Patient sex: M
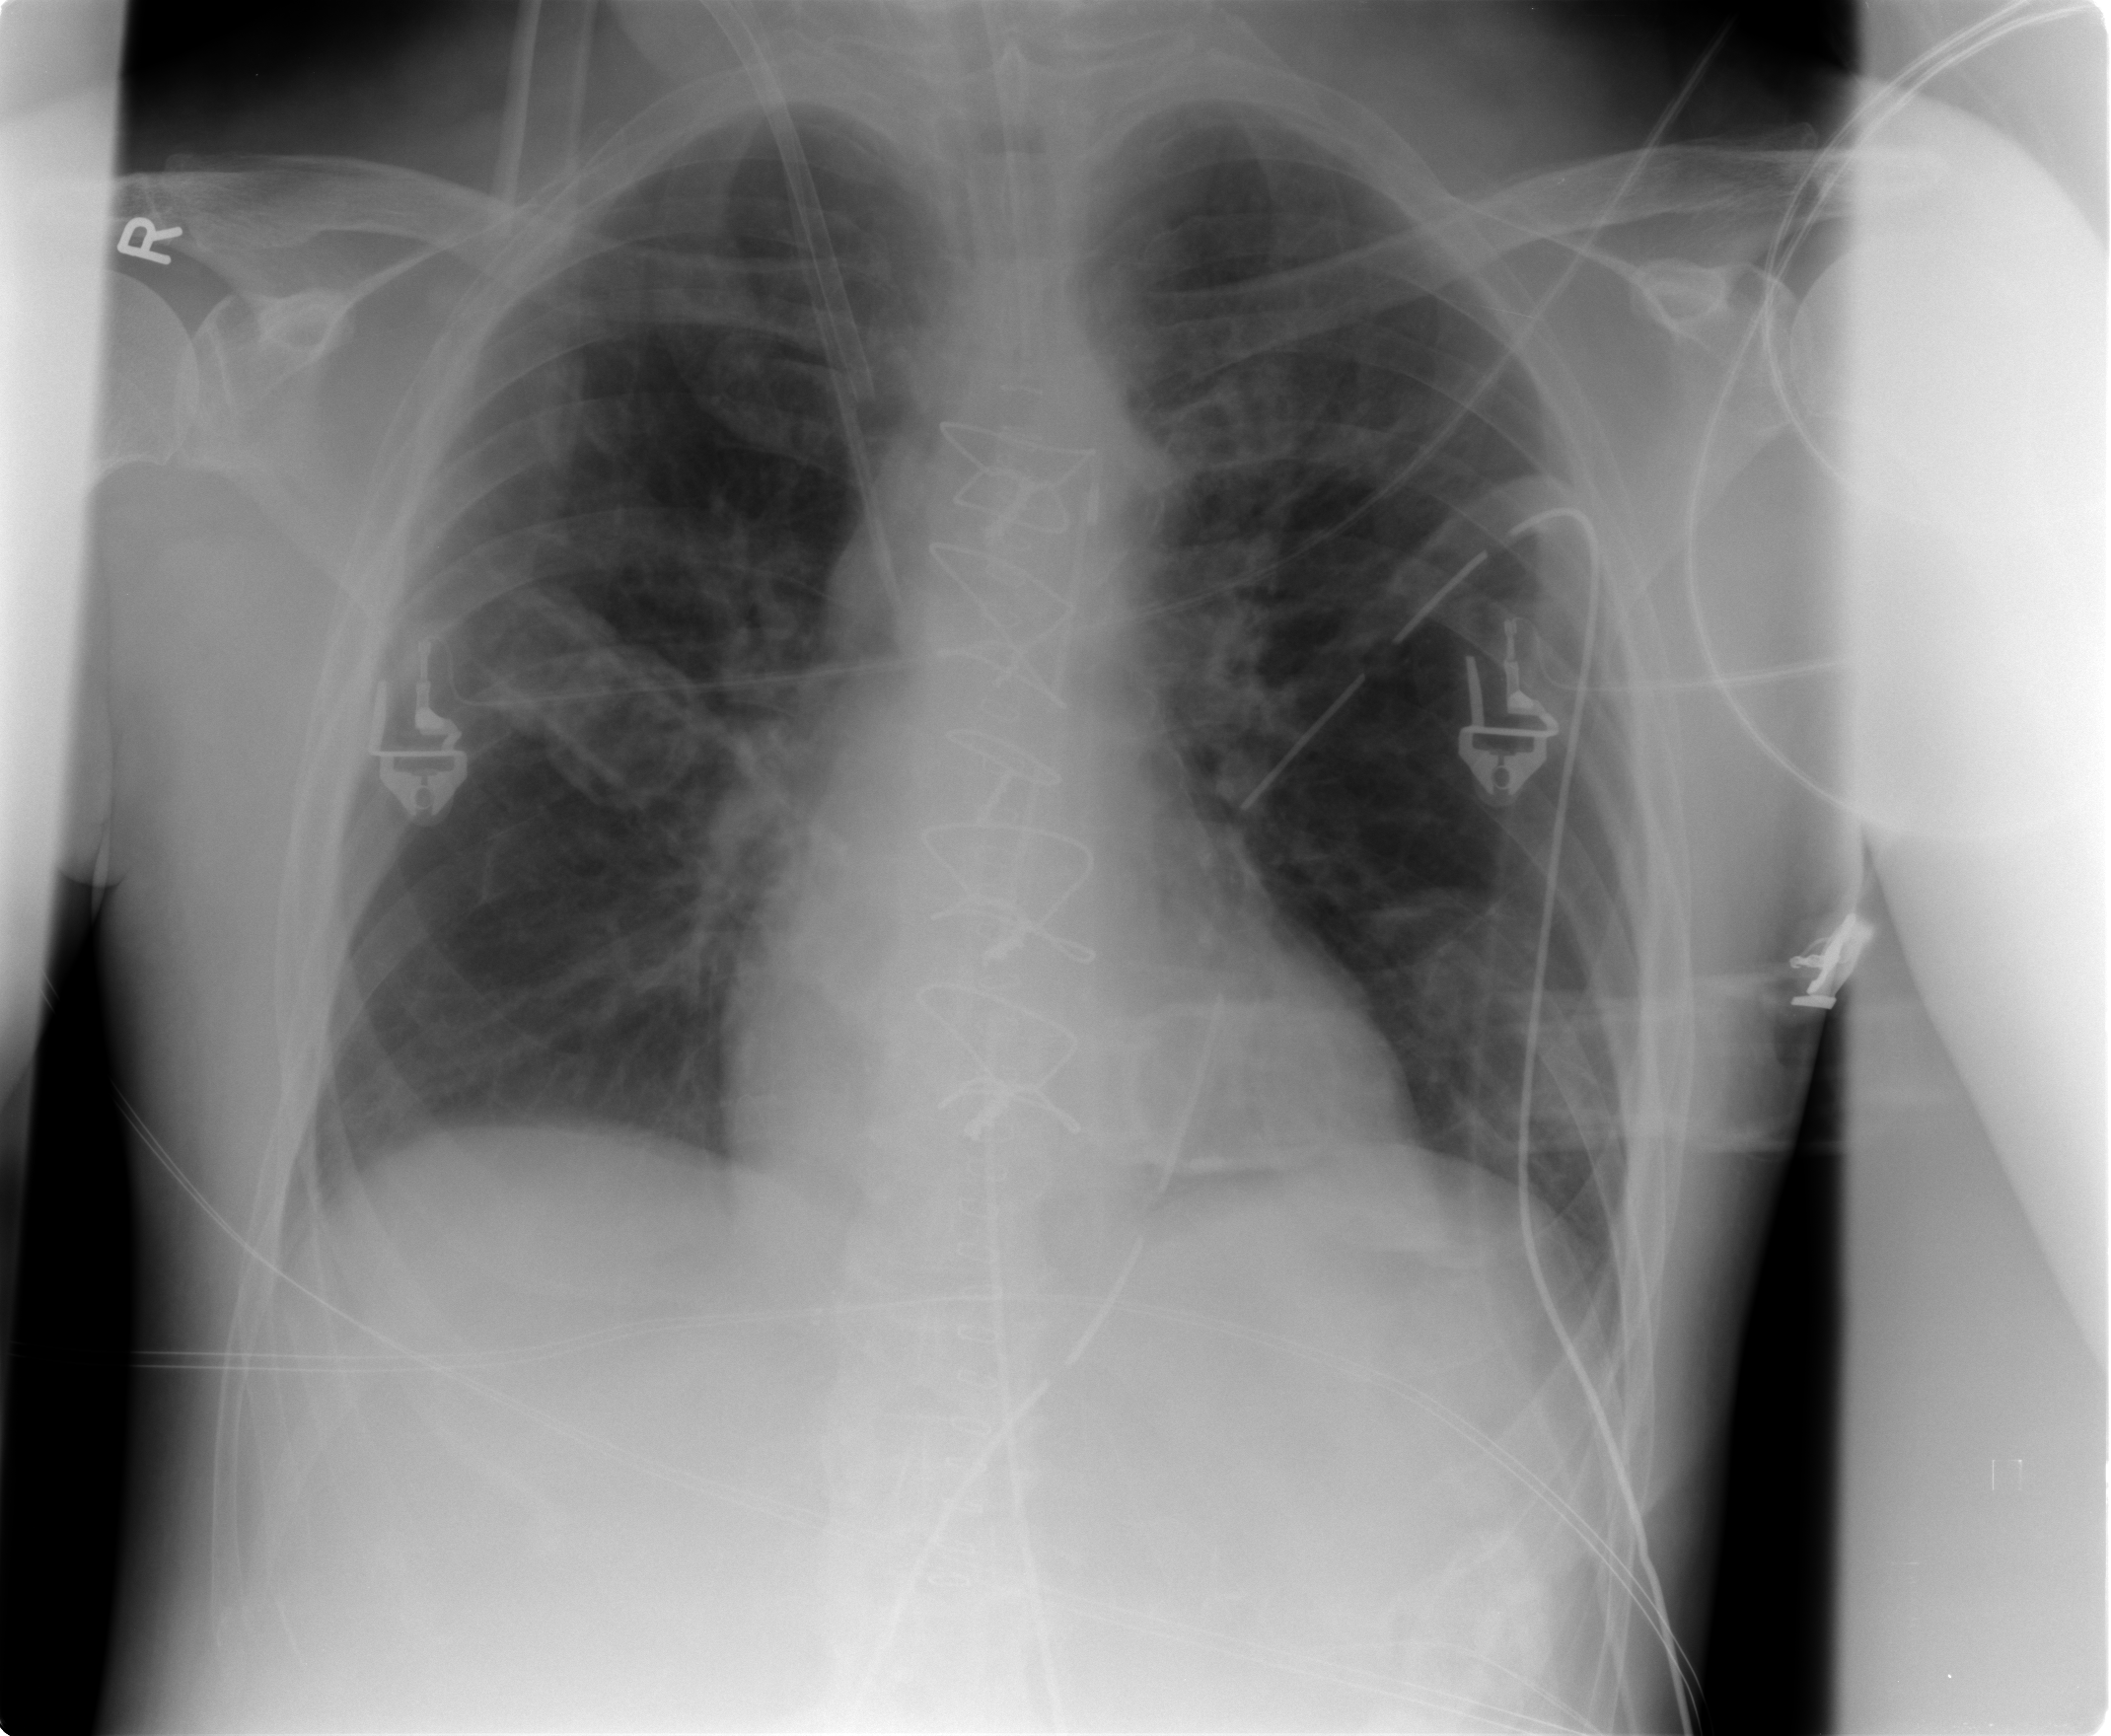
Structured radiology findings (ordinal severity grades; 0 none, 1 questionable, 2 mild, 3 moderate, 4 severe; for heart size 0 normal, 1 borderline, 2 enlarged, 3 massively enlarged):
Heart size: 0
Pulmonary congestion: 1
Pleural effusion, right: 0
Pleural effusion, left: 0
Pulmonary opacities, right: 0
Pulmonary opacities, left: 0
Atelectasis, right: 1
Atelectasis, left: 0